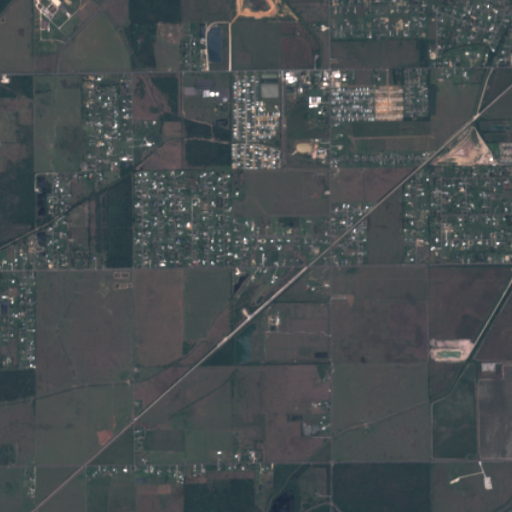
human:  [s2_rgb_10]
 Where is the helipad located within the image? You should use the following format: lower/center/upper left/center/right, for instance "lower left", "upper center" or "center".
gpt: The helipad is located in the upper center of the image.
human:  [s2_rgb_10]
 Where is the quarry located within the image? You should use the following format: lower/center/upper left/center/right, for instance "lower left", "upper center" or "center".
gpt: The quarry is located in the upper center of the image.
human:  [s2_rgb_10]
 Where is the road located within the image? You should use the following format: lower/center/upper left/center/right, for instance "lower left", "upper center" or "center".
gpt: There is no road in the image.